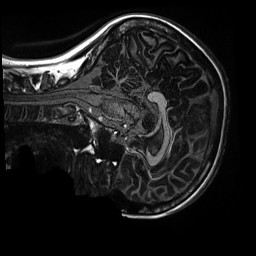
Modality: MP2RAGE
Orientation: sagittal
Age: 14
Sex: female
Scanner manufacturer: siemens
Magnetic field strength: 3 T
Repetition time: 4 s
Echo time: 0.00303 s